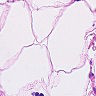
Metastatic tissue present: no